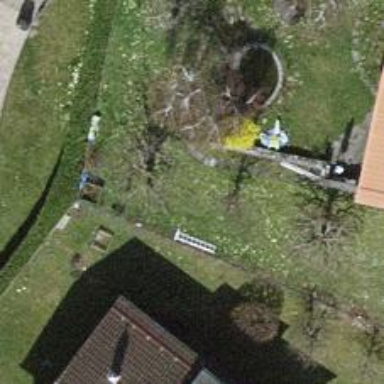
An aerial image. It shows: Garden with deciduous broadleaved trees.